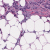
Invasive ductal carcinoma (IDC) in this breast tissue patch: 1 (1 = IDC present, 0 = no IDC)